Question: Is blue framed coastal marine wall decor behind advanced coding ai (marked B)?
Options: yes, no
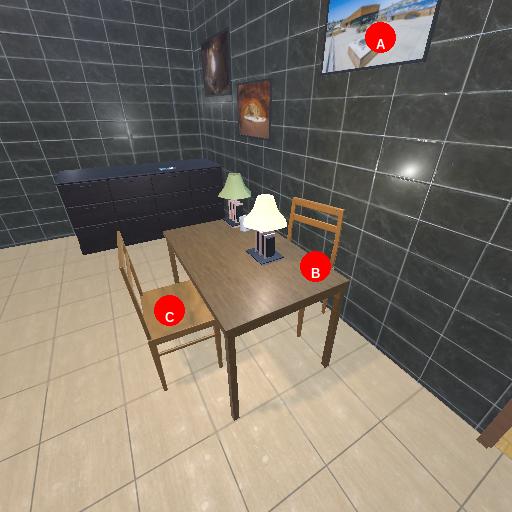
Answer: yes